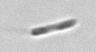
Label: Bacillariophyceae